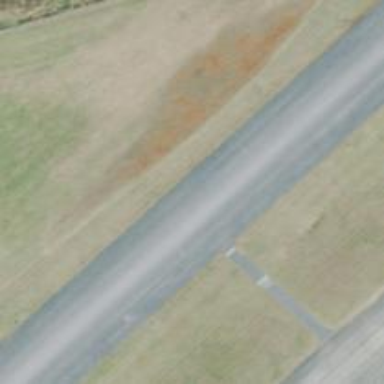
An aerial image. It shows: Asphalt runway at the airport.